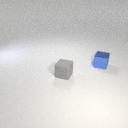
small blue metal cube to the right of small gray rubber cube